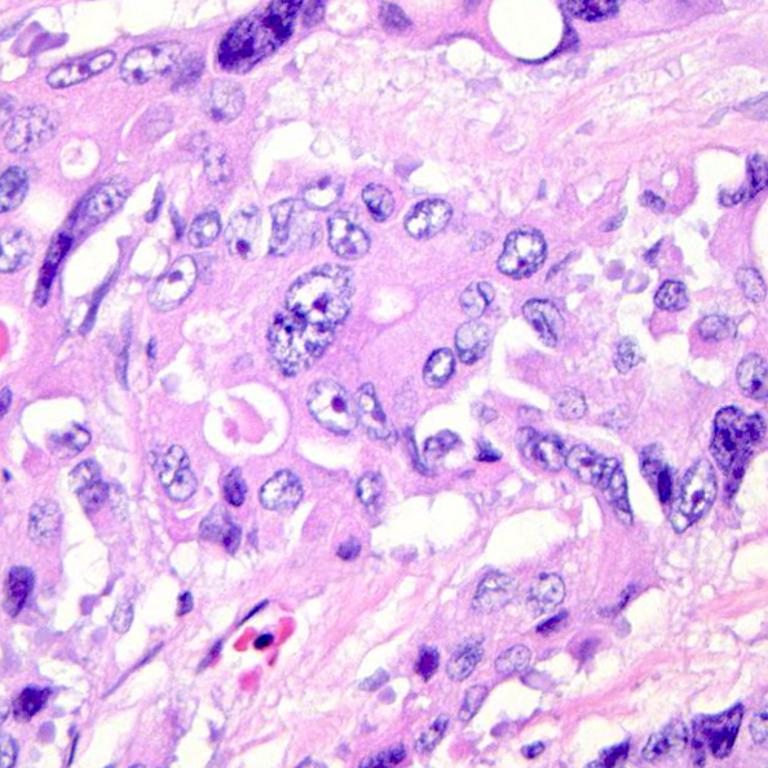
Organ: colon
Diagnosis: adenocarcinomas